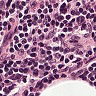
Metastatic tissue present: no